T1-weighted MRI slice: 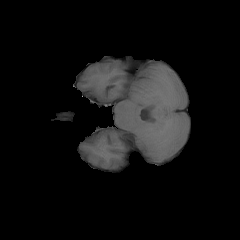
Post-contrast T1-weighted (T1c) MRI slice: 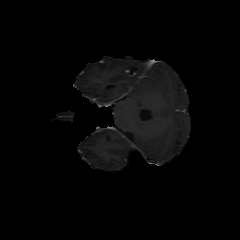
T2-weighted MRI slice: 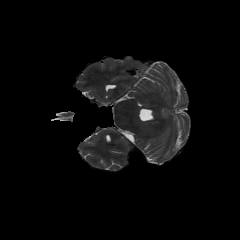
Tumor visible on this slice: no